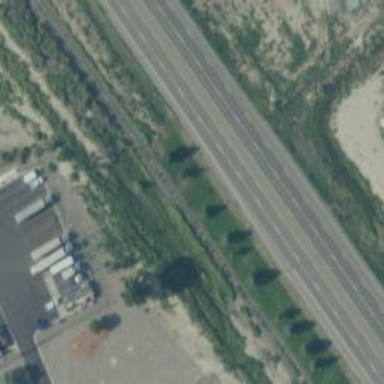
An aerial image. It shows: Asphalt trunk highway.